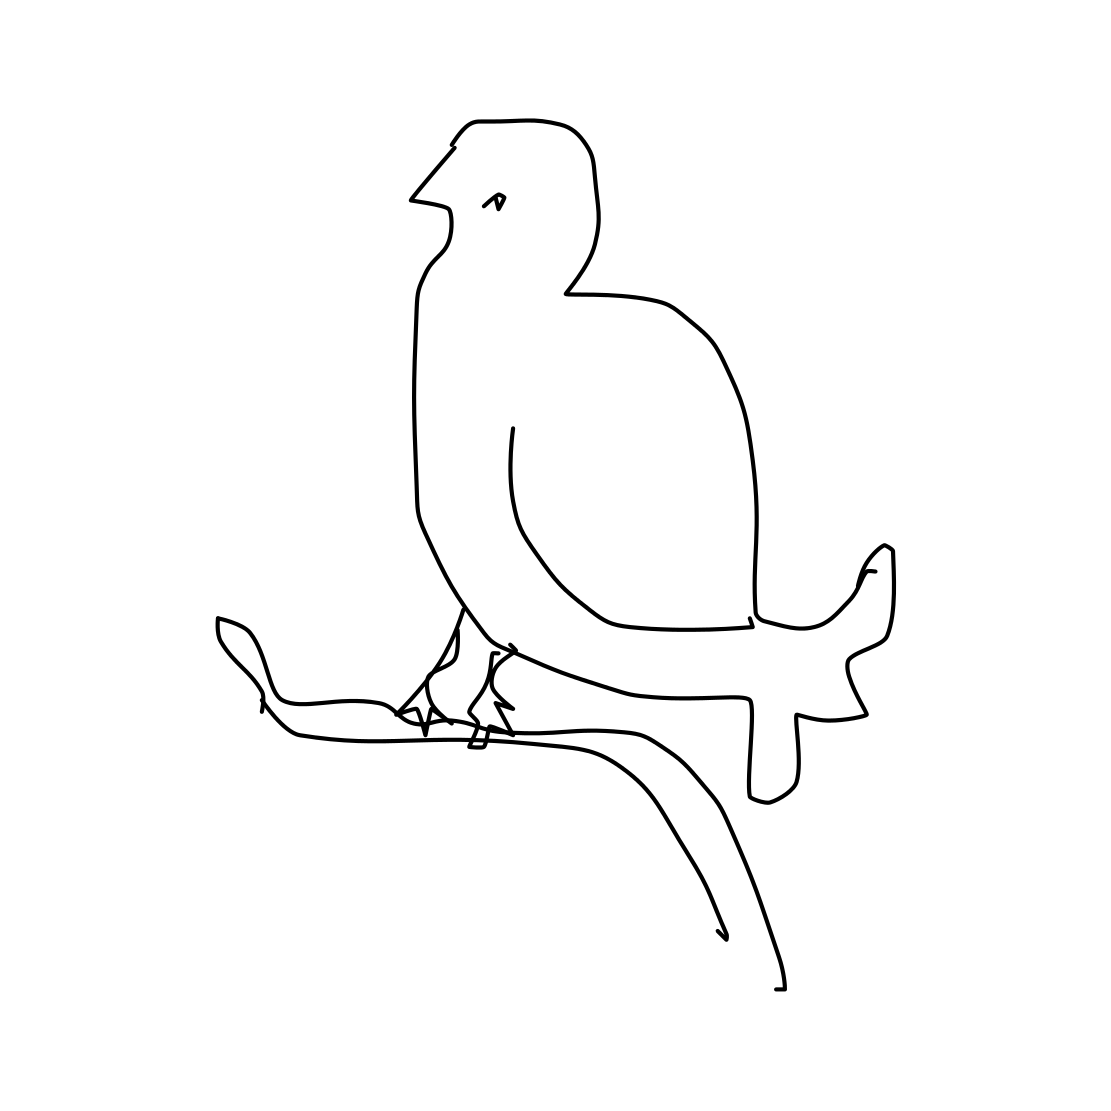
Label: pigeon